Interaction volume radius: 5 \u00c5
Interaction volume height: 10 \u00c5
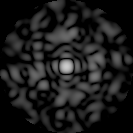
Disorder parameter: 0.8192